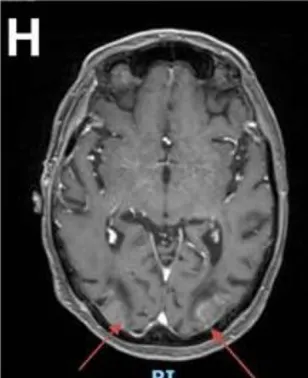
Follow-up images. (H) MRI angiographic sequences confirming persistent breakdown of BBB in the occipital lobes.
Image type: radiology (mri)